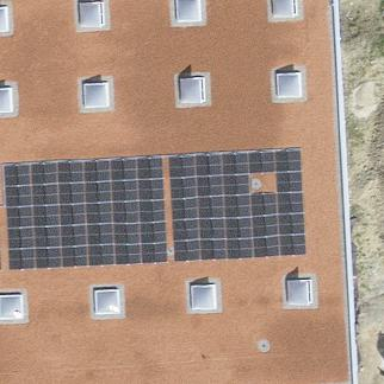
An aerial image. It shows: Solar power generator using photovoltaic panels.